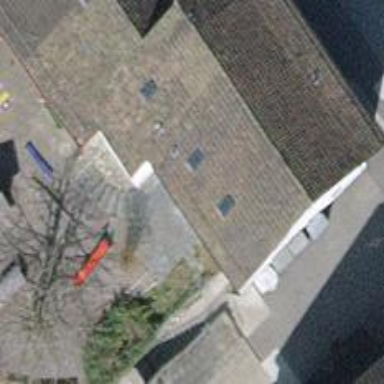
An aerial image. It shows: Kindergarten.